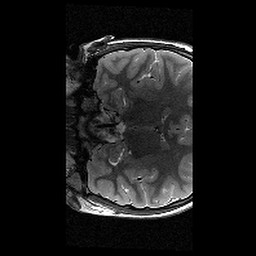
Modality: T2w
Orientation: coronal
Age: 10
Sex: female
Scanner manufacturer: siemens
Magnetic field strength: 3 T
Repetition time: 9.23 s
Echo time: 0.067 s